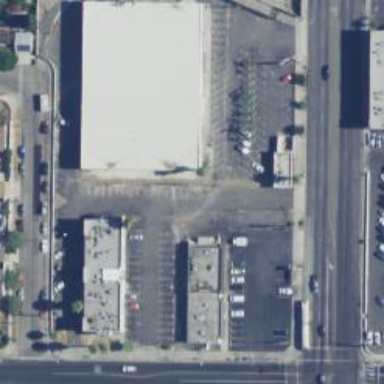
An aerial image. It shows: Retail building.